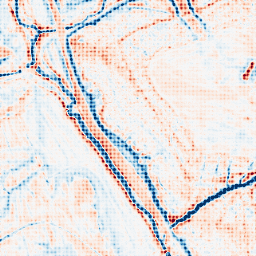
Category: edge_preserving
Decomposition family: guided
Decomposition parameters: radius: 4
eps: 0.001
Upsampling method: sinc_blackman
Upsampling parameters: scale: 8
kernel_size: 8
Upsampling scale: 8